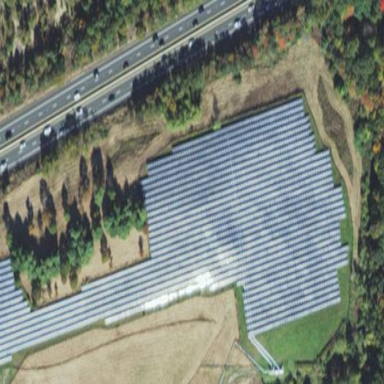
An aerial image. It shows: Solar photovoltaic power plant surrounded by fence.